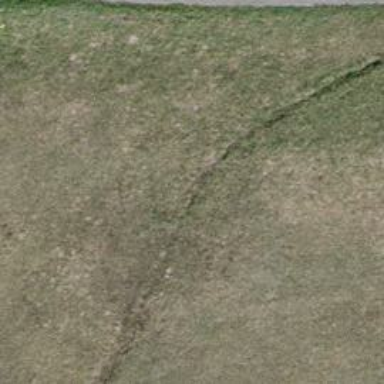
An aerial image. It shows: Ditch in the surroundings.